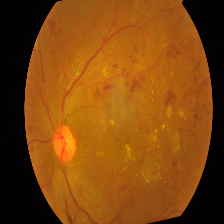
Diabetic retinopathy grade: Proliferative DR